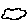
Label: cloud